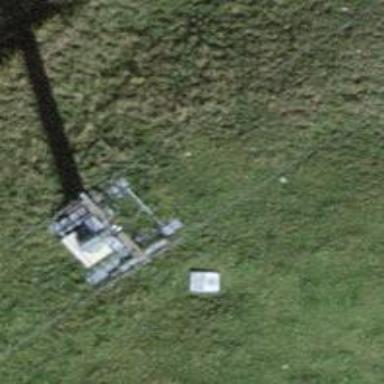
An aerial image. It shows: Pylon used for aerialway.